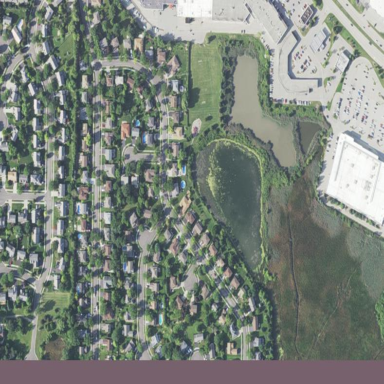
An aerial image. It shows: Residential area consisting of single-family homes.